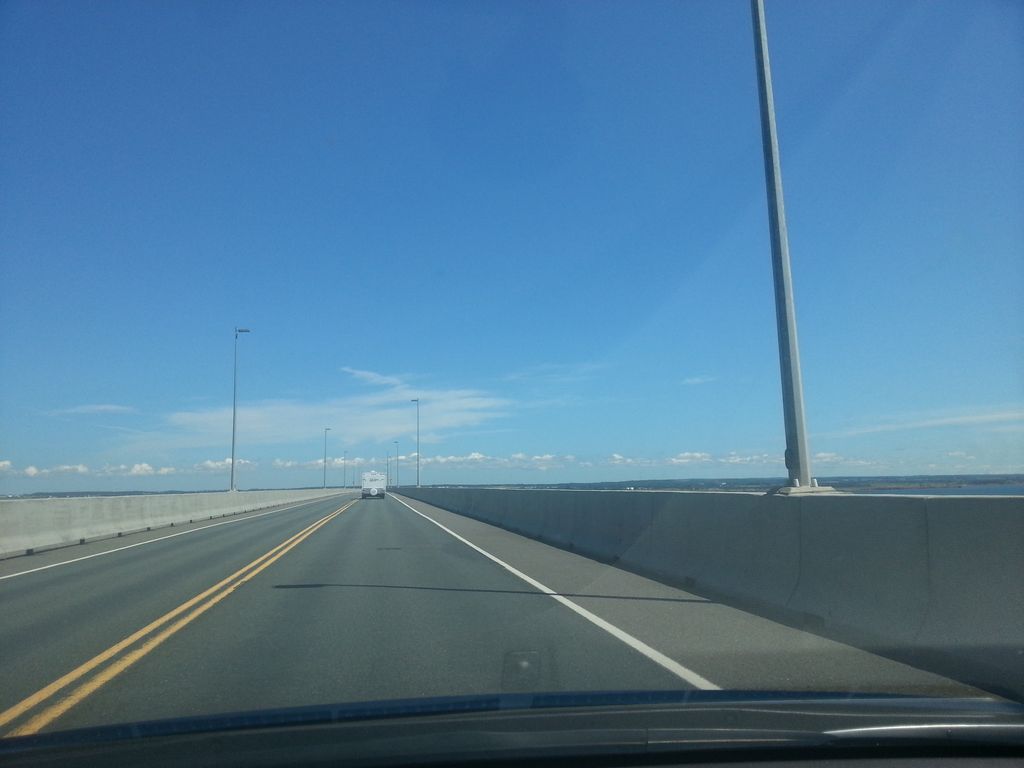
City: charlottetown